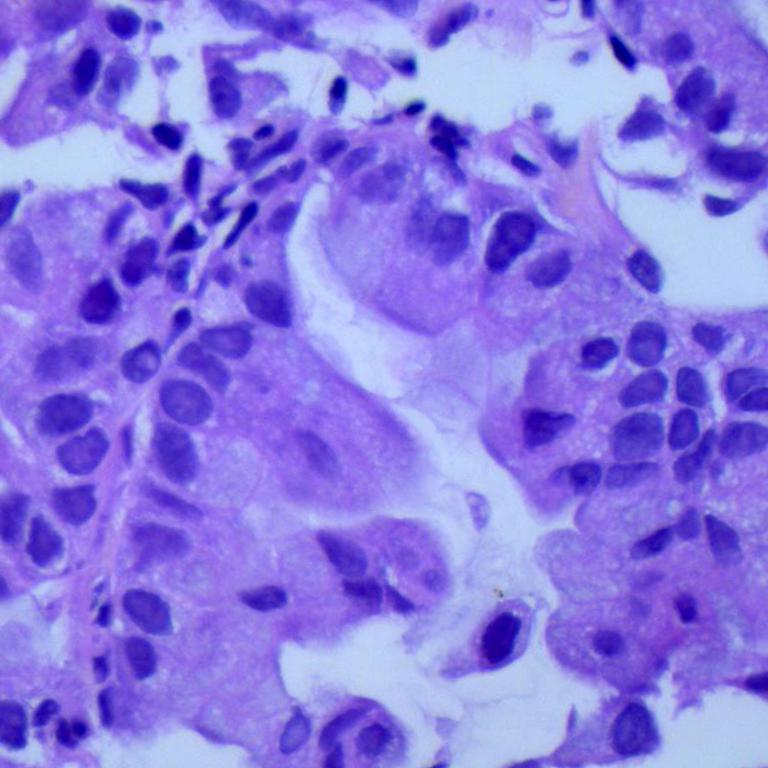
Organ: lung
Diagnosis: adenocarcinomas